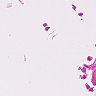
Metastatic tissue present: no